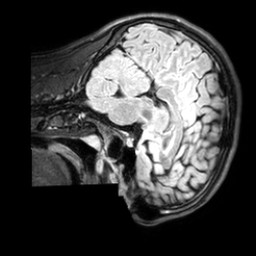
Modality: T1w
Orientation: sagittal
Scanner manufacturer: philips
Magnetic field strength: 3 T
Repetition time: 4.8 s
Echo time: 0.2586 s